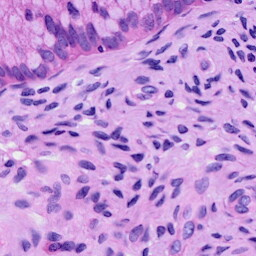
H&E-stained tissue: Cervix